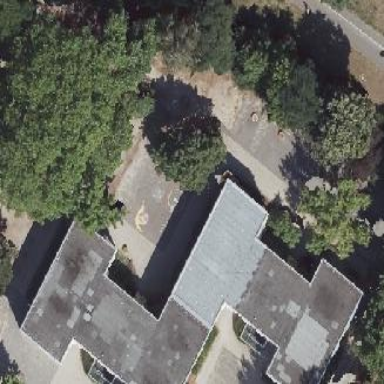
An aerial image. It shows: School building.